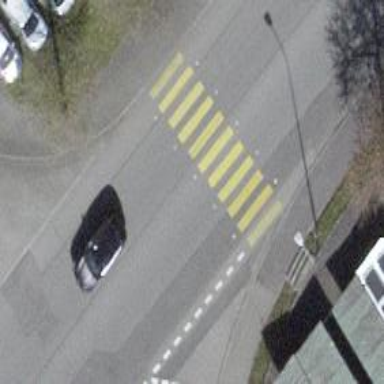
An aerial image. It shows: Zebra crossing on the road.